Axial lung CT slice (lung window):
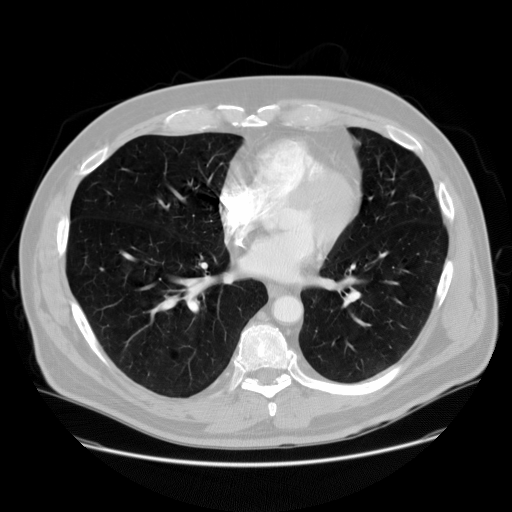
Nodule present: no